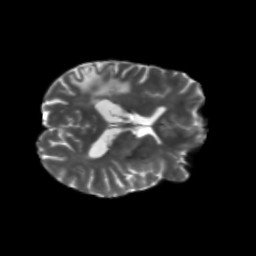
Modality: T2w
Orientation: axial
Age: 47
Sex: male
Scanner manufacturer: siemens
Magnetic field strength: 3 T
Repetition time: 5.47 s
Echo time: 0.0854 s